Current action and preconditions to check: trajectory_clear

Your task: For each precondition in the list above, predict whether it will hold at this action.

Consider the current scene as observed from the mobile robot's camera, and analyze the predicted future states of all dynamic agents (e.g., people, animals, vehicles, or any moving entities) within the NEXT SECOND.

IMPORTANT: Only answer "very likely" if you are absolutely certain—based on strong, clear evidence—that a dynamic agent will violate the precondition in the predicted future state. Do NOT answer "very likely" for unlikely, ambiguous, or low-probability risks.

Ask yourself for each precondition: Is there a high probability, with clear and convincing evidence, that the predicted future states of any dynamic agent will interfere with the predicted future state of the currently executing action within the NEXT SECOND, causing that precondition to fail?

Assess the risk level based on these predictions. Use "likely" or "very likely" if motions create a clear risk of interference.

Use "neutral" or "improbable" if agents are nearby but their predicted paths are clearly diverging or non-conflicting.

Failure Risk Categories: "very improbable", "improbable", "neutral", "likely", "very likely"

Answer Format: Output ONLY the probability_of_failure value from these categories: "very improbable", "improbable", "neutral", "likely", "very likely"

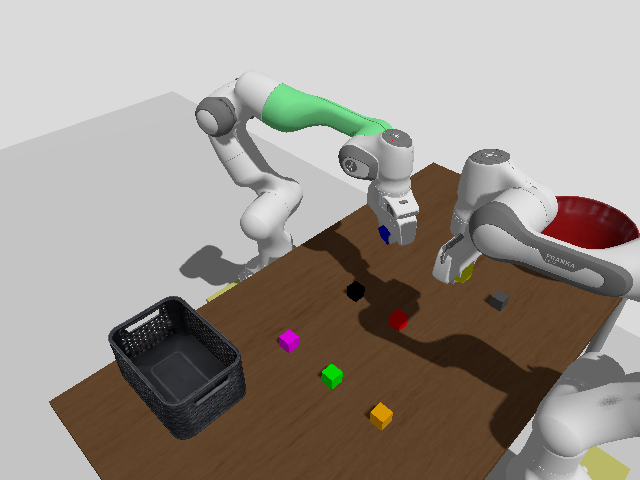

Answer: improbable